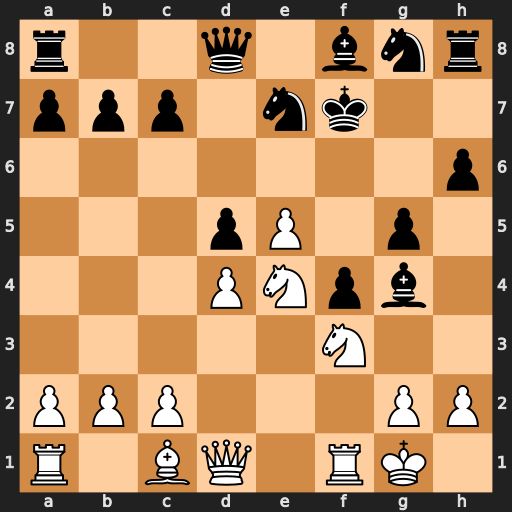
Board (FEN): r2q1bnr/ppp1nk2/7p/3pP1p1/3PNpb1/5N2/PPP3PP/R1BQ1RK1
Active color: w
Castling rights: -
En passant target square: -
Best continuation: Nfxg5+ Ke8 Qxg4